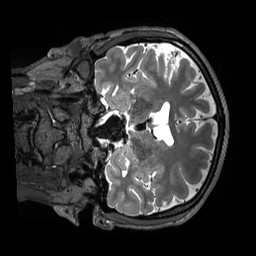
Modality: T2w
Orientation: coronal
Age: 23
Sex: male
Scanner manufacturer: siemens
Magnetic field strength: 3 T
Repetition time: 3.2 s
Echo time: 0.408 s